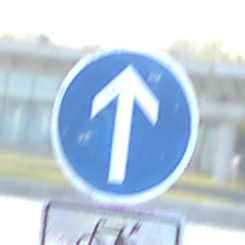
Verkehrszeichen: VorgeschriebeneFahrtrichtungGeradeaus
Zusatzzeichen unten: EinspurigeFahrzeugeFrei6
Umgebung: Outdoor, Urban
Tageszeit: SunriseSunset
Wetter: Clear
Licht: Natural
Jahreszeit: NotSpecified
Kontrast: MediumContrast